Question: this is my question:
'''
A={[1 2 3]; [1] ; [5 1]};
'''
Now I want to convert this variable into a matrix, like this:
[B]=functionX(A)
'''
B= [1 2 3;
1 NaN NaN;
5 1 NaN];
'''
Once the first question is solved, I wanna plot this matrix, so I have to do this (I don't know if there is a more simple way to do it):
'''
figure;hold on
for i=1:size(B)
plot(B(i,:),'o')
end
'''
And then I get this graphic:

So, I was wondering if maybe there is a way to make that matlab recognize just one data, I mean, only appears in the legend "data 1" instead "data 1, data 2 and data 3".
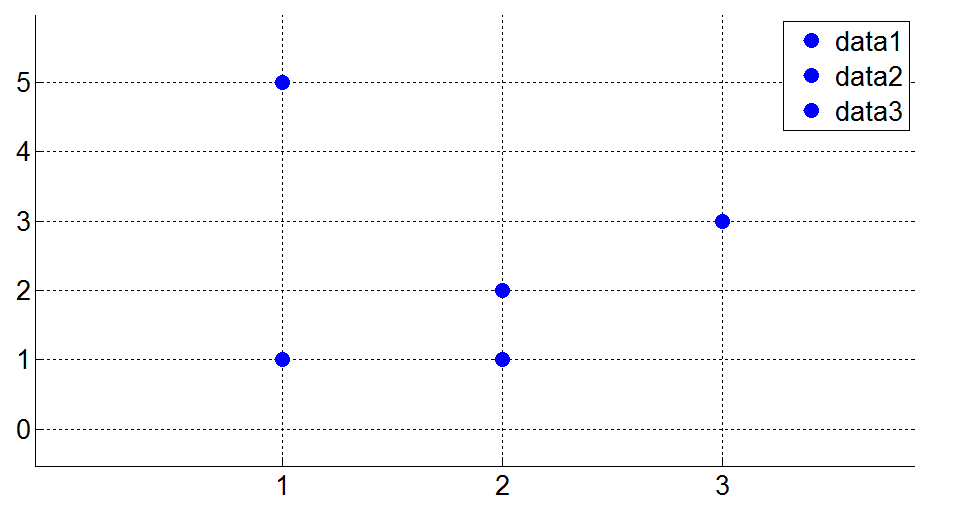
Answer: the first part can be done like this
'''
maxLength = max( cellfun(@(x)(numel(x)),A));
B = cell2mat(cellfun(@(x)cat(2,x,NaN*ones(1,maxLength -length(x))),A,'UniformOutput',false));
'''
for the second part use this
'''
plot(repmat((1:size(B,1))',size(B,2),1),reshape(B',[],1),'O')
'''